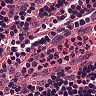
Metastatic tissue present: no